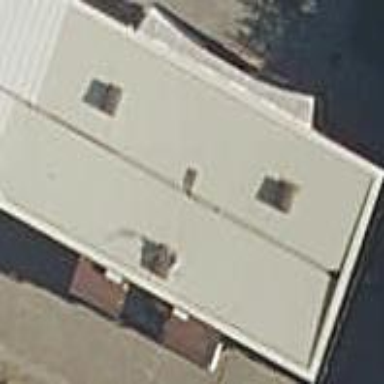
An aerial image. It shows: Hipped-roof building with apartments.